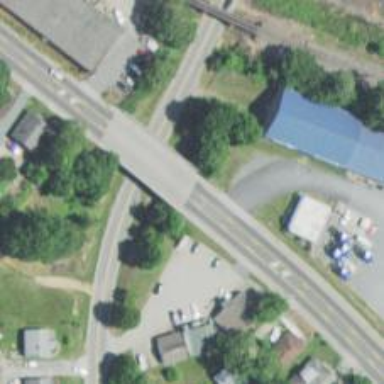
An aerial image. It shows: Secondary road with bridge.